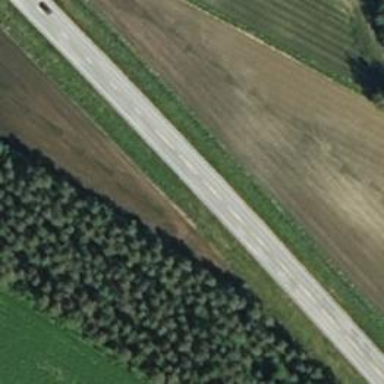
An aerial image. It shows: Asphalt road classified as trunk highway.